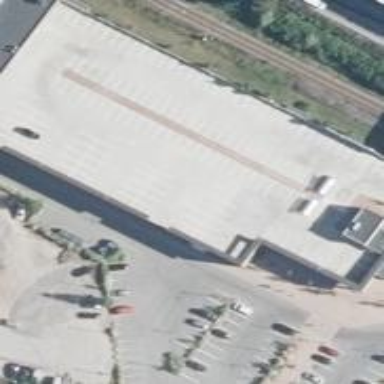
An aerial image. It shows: Parking lot on the roof of building.